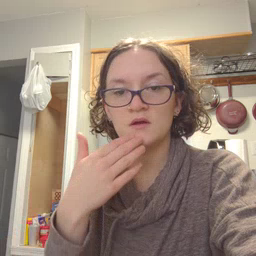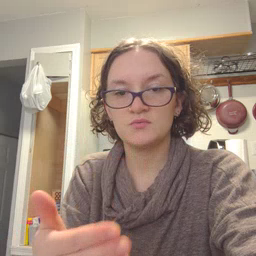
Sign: thankyou